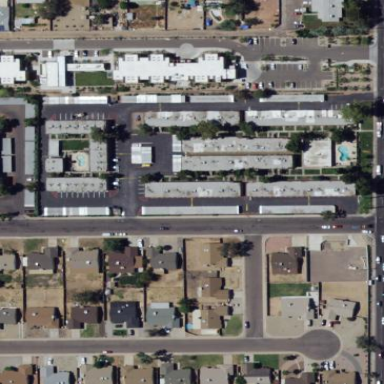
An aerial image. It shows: Residential area with apartments.